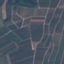
Land use / land cover class: PermanentCrop